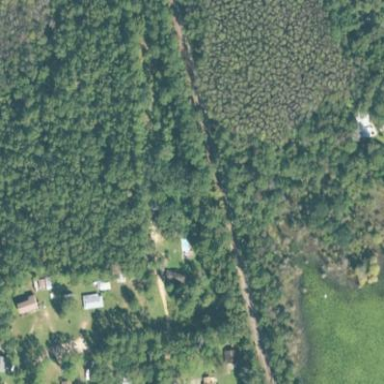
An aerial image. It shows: Mixed leaf woodland.